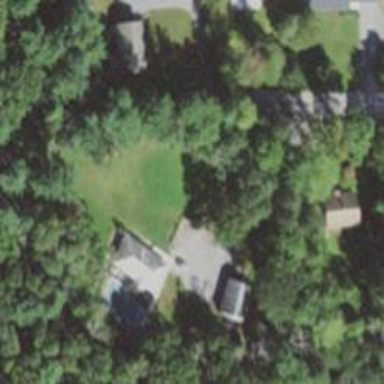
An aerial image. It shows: Residential driveway serving as service road.